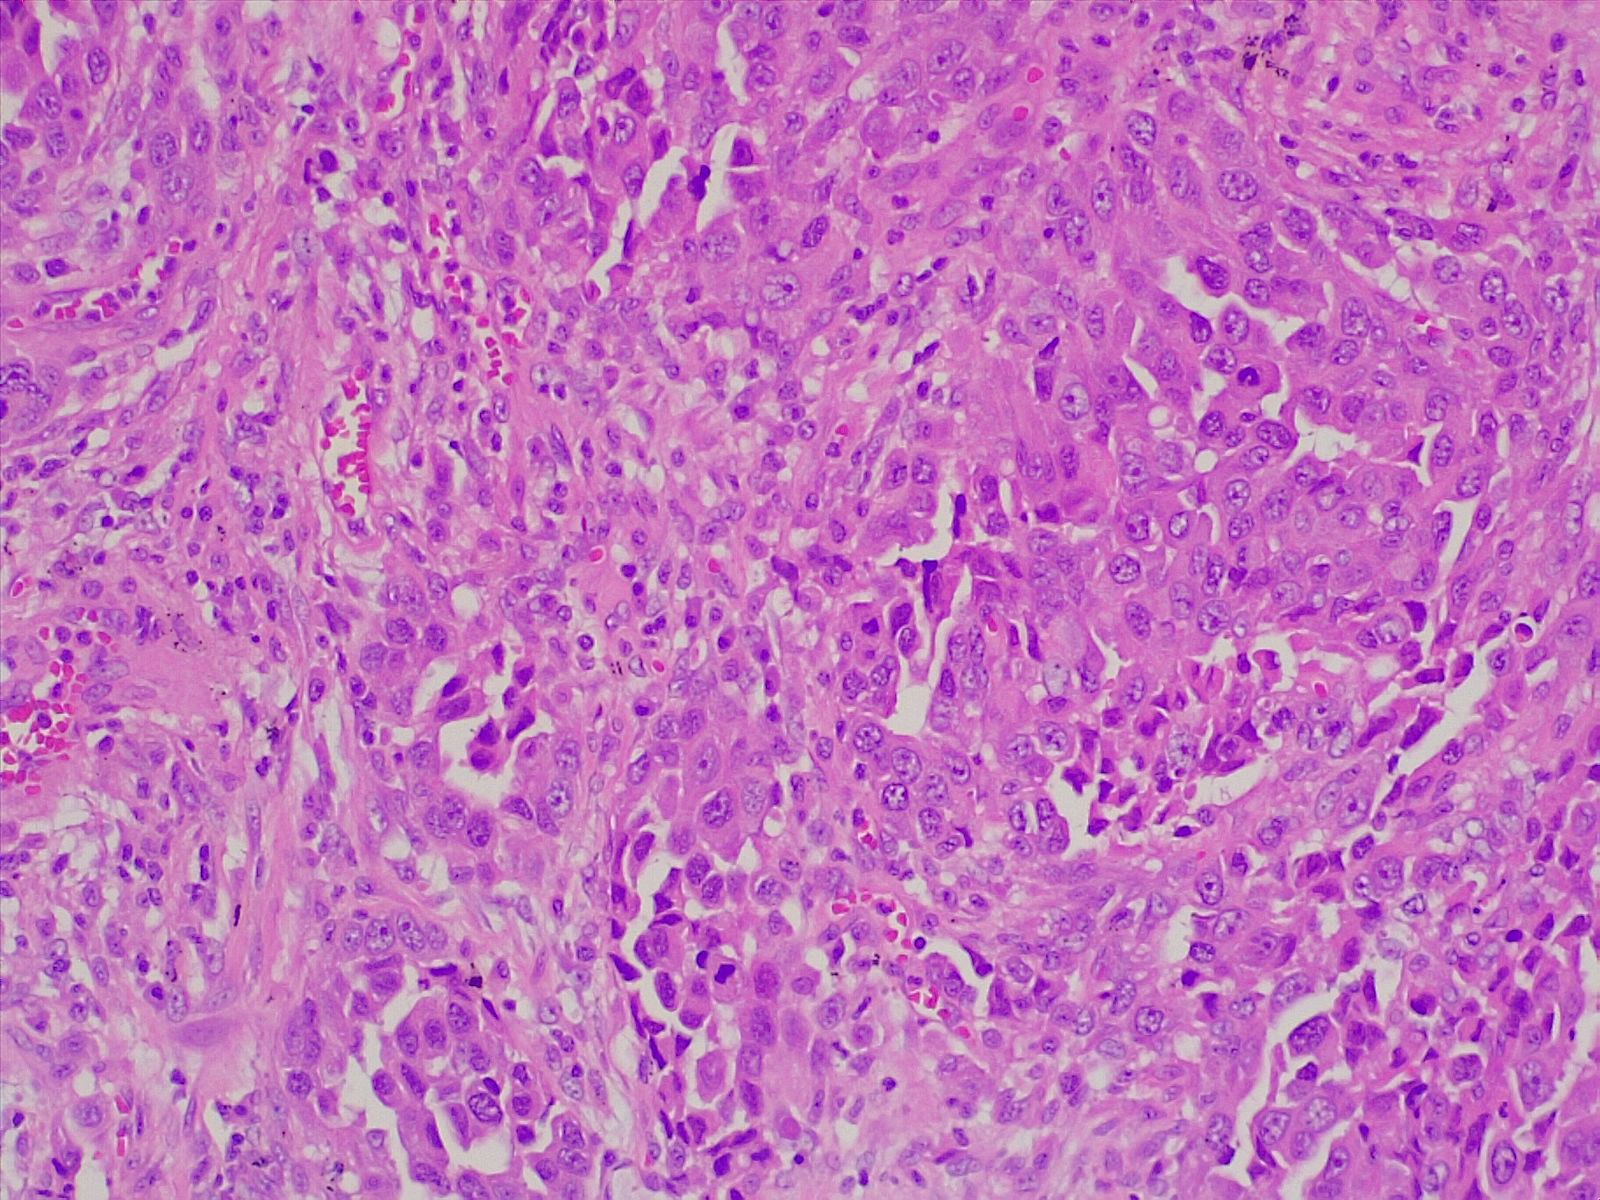
Label: lung adenocarcinoma, poorly differentiated